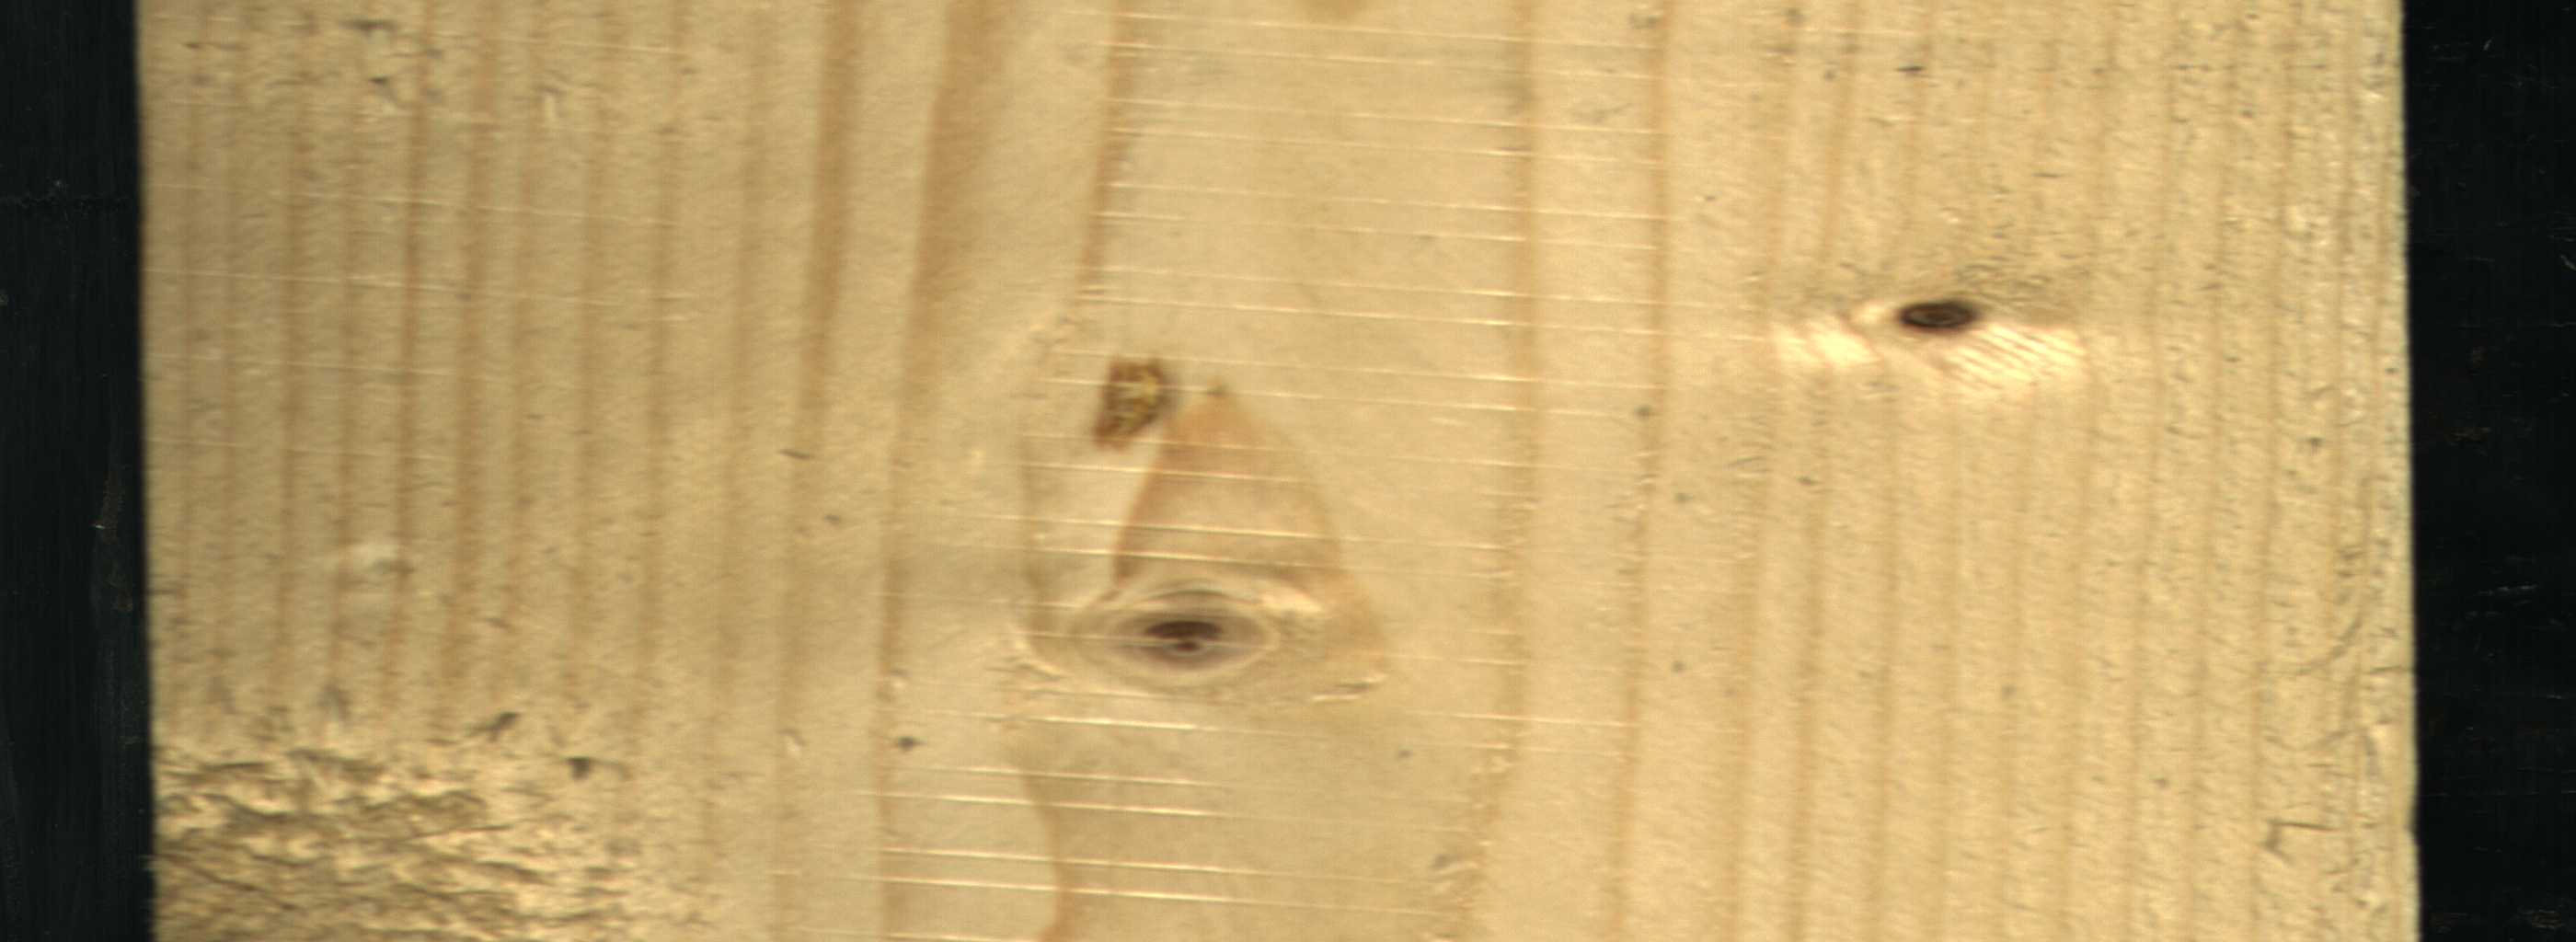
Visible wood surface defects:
resin
Dead_Knot
Live_Knot